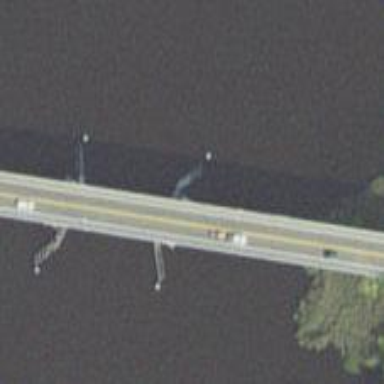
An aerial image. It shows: Tertiary road with bridge.